Question: Im trying to read the weight from a scale using the serial port.
But i think i'm receiving data with and i don't know how to print it without the
My serial event:
'''
public void serialEvent(SerialPortEvent event){
switch(event.getEventType()) {
case SerialPortEvent.OUTPUT_BUFFER_EMPTY:
outputBufferEmpty(event);
break;
case SerialPortEvent.DATA_AVAILABLE:
byte[] readBuffer = new byte[20];
try {
int numBytes = inputStream.read(readBuffer);
String str = new String (readBuffer, "UTF-8");
ok+=str;
//System.out.print(str);
System.out.println();
System.out.print(ok.replaceAll("\s+", ""));
//System.out.print(str.replace("
", "").replace("
", ""));
} catch (IOException ex) {}
break;
}
}
'''
I tried all.
But this is my output now:
'''
0
0 0
0 0 0
0 0 0 .
0 0 0 . 0
0 0 0 . 0 5
0 0 0 . 0 5 0
0 0 0 . 0 5 0
'''
And I want this:
000.050 KG
This is the protocol of my scale:

For more information my scale is: Mettler Toledo VIVA or an OHAUS RV Series
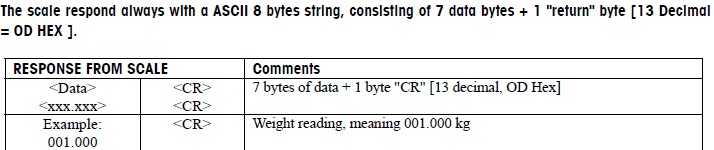
Answer: I guess the answer is:
You created a string from the entire 20-byte byte array, rather than the portion that you just read.
Change the line that creates the string to:
'''
String str = new String(readBuffer, 0, numBytes, "UTF-8")
'''
The extra gaps in your output were probably caused by the null-bytes from the end of the array, although it's hard to know for sure without details on what type of output device you were using (not that important)